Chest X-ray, PA view. Patient: 24 years old, sex F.
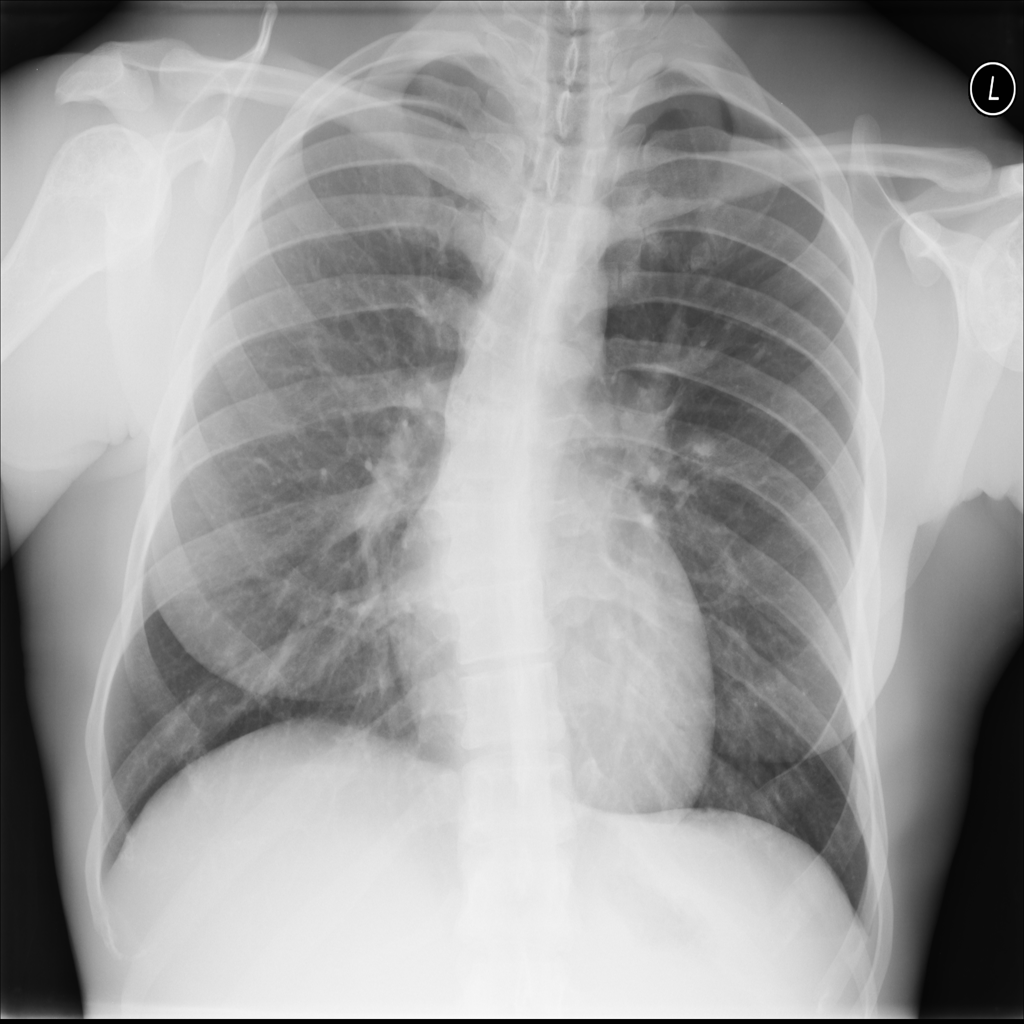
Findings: No Finding